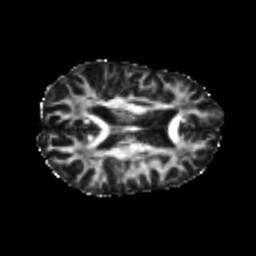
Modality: FA
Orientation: axial
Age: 23
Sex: male
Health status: healthy
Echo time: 0.074 s